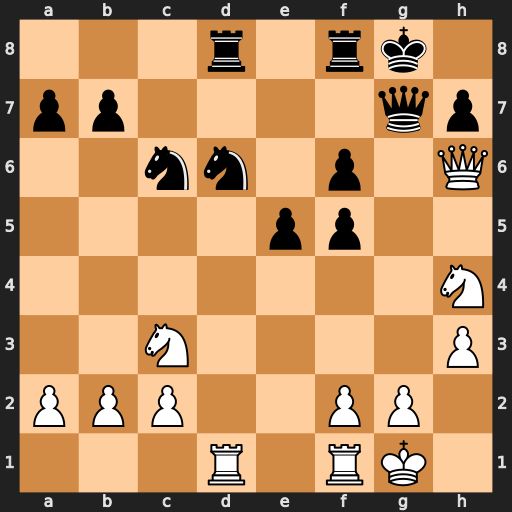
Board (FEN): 3r1rk1/pp4qp/2nn1p1Q/4pp2/7N/2N4P/PPP2PP1/3R1RK1
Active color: w
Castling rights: -
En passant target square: -
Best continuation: Qxg7+ Kxg7 Rxd6